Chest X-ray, AP view. Patient: 67 years old, sex F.
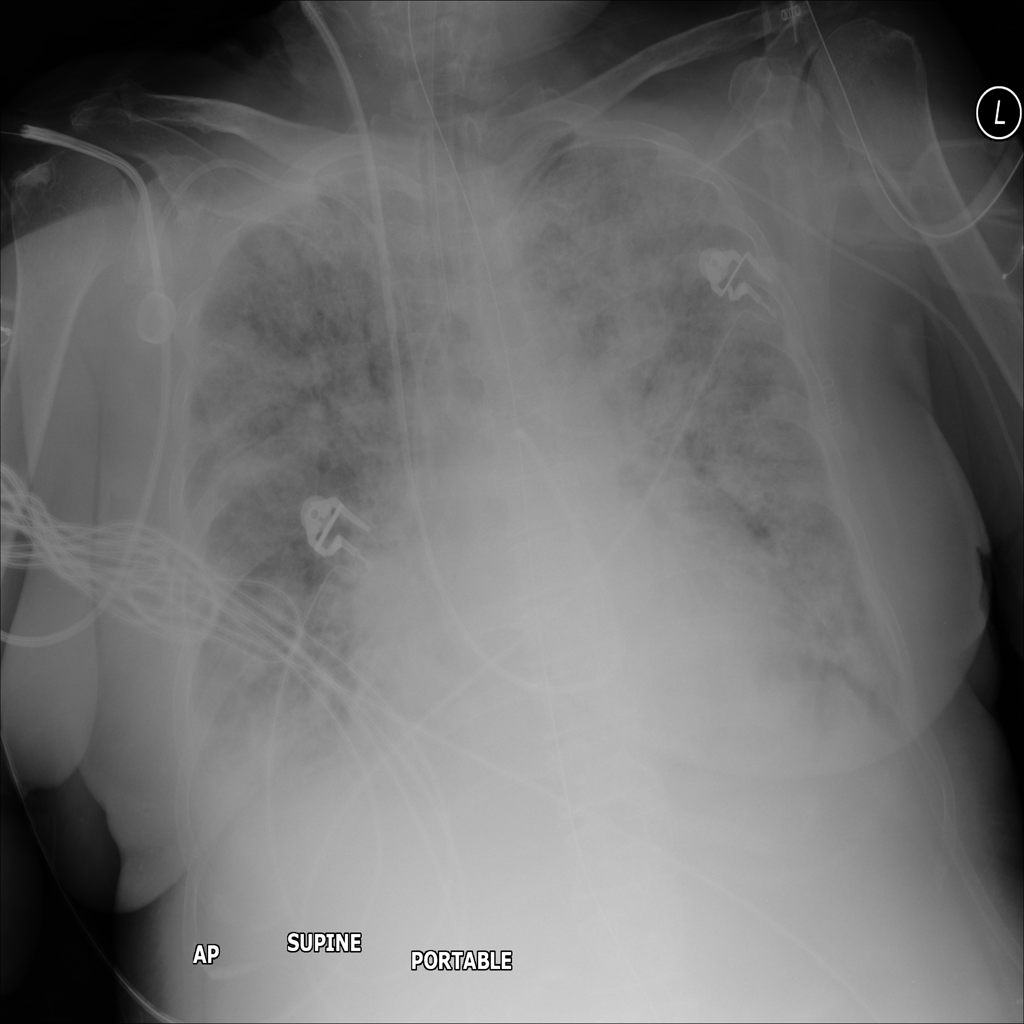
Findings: No Finding